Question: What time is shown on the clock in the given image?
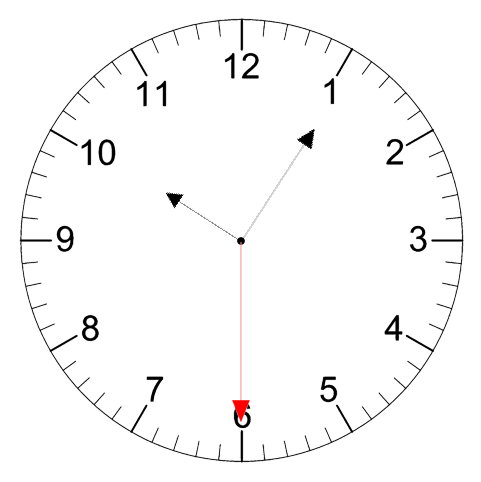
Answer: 10:05:30